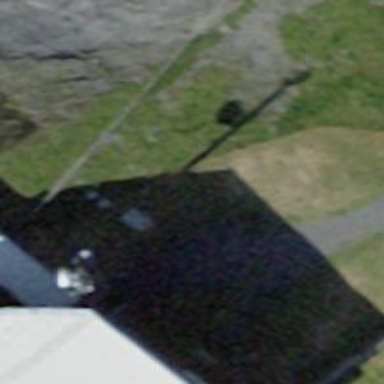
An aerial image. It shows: Restaurant.